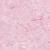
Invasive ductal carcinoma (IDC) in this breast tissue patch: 0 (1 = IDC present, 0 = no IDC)